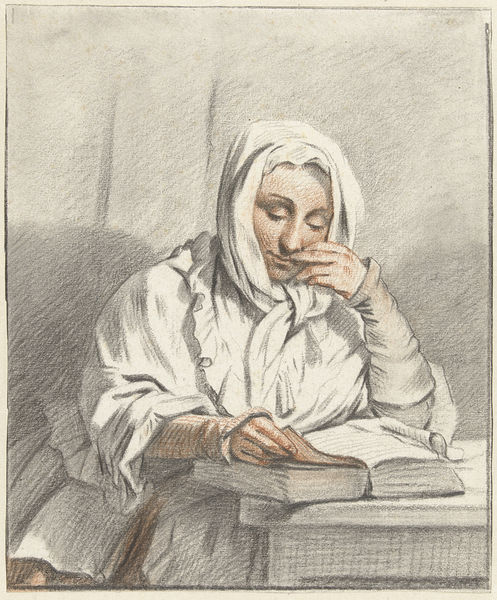
Titel: Lezende jonge vrouw aan een tafel
Künstler: Taco (I) Scheltema
Standort: Amsterdam
Institution: Rijksmuseum
Schlagwörter: hand, schatten, weiß, grob, mädchen, sitzen, frau, kleid, tisch, dame, wand, alte, kragen, rahmen, ärmel, portrait, porträt, schauen, tischbein, rosa, grafik, graphik, kopftuch, lesen, junge, buch, schraffur, nonne, tischplatte, leserin, weich, blättern, buntstift, hautton